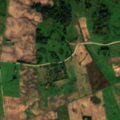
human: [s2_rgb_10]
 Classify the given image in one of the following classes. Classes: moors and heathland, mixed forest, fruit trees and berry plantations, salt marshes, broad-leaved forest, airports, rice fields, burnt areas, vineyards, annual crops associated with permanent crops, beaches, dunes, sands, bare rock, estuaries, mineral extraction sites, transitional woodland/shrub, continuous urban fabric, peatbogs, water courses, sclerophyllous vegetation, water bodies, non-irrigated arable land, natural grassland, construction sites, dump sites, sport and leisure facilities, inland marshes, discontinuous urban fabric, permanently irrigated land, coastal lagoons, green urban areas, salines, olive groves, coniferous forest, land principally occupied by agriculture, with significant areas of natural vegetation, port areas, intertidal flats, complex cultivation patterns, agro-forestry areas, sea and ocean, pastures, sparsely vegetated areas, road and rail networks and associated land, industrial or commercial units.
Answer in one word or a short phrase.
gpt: non-irrigated arable land, pastures, complex cultivation patterns, land principally occupied by agriculture, with significant areas of natural vegetation